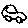
Label: car